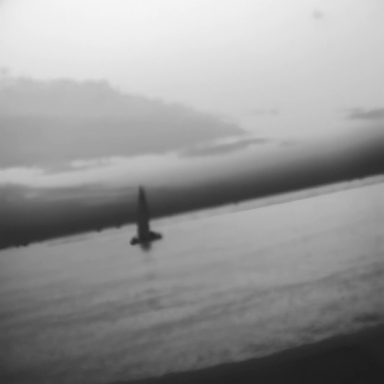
There is a sailboat in the infrared image.